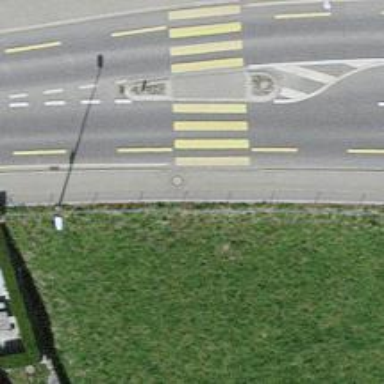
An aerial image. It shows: Kerb serving as barrier.